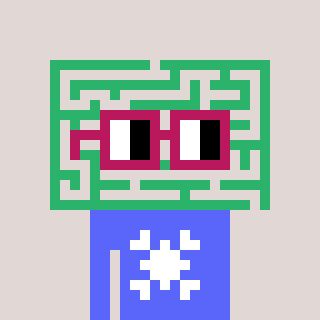
a pixel art character with square dark red glasses, a maze-shaped head and a purple-colored body on a warm background